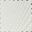
Piece: xx